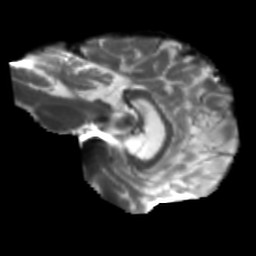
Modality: T2w
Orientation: sagittal
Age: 58
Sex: male
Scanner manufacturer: siemens
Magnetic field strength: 3 T
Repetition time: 5.25 s
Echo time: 0.08 s